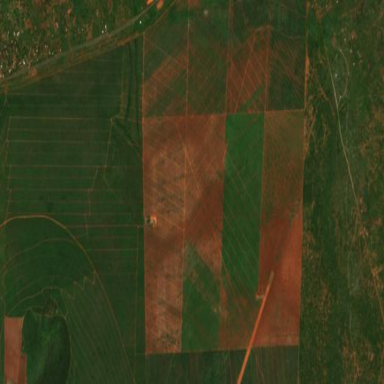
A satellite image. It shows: Farmland with sisal crops.